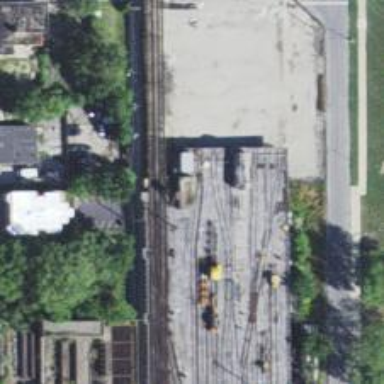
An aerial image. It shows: Bridge over electrified rail tracks leading to yard.